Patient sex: M
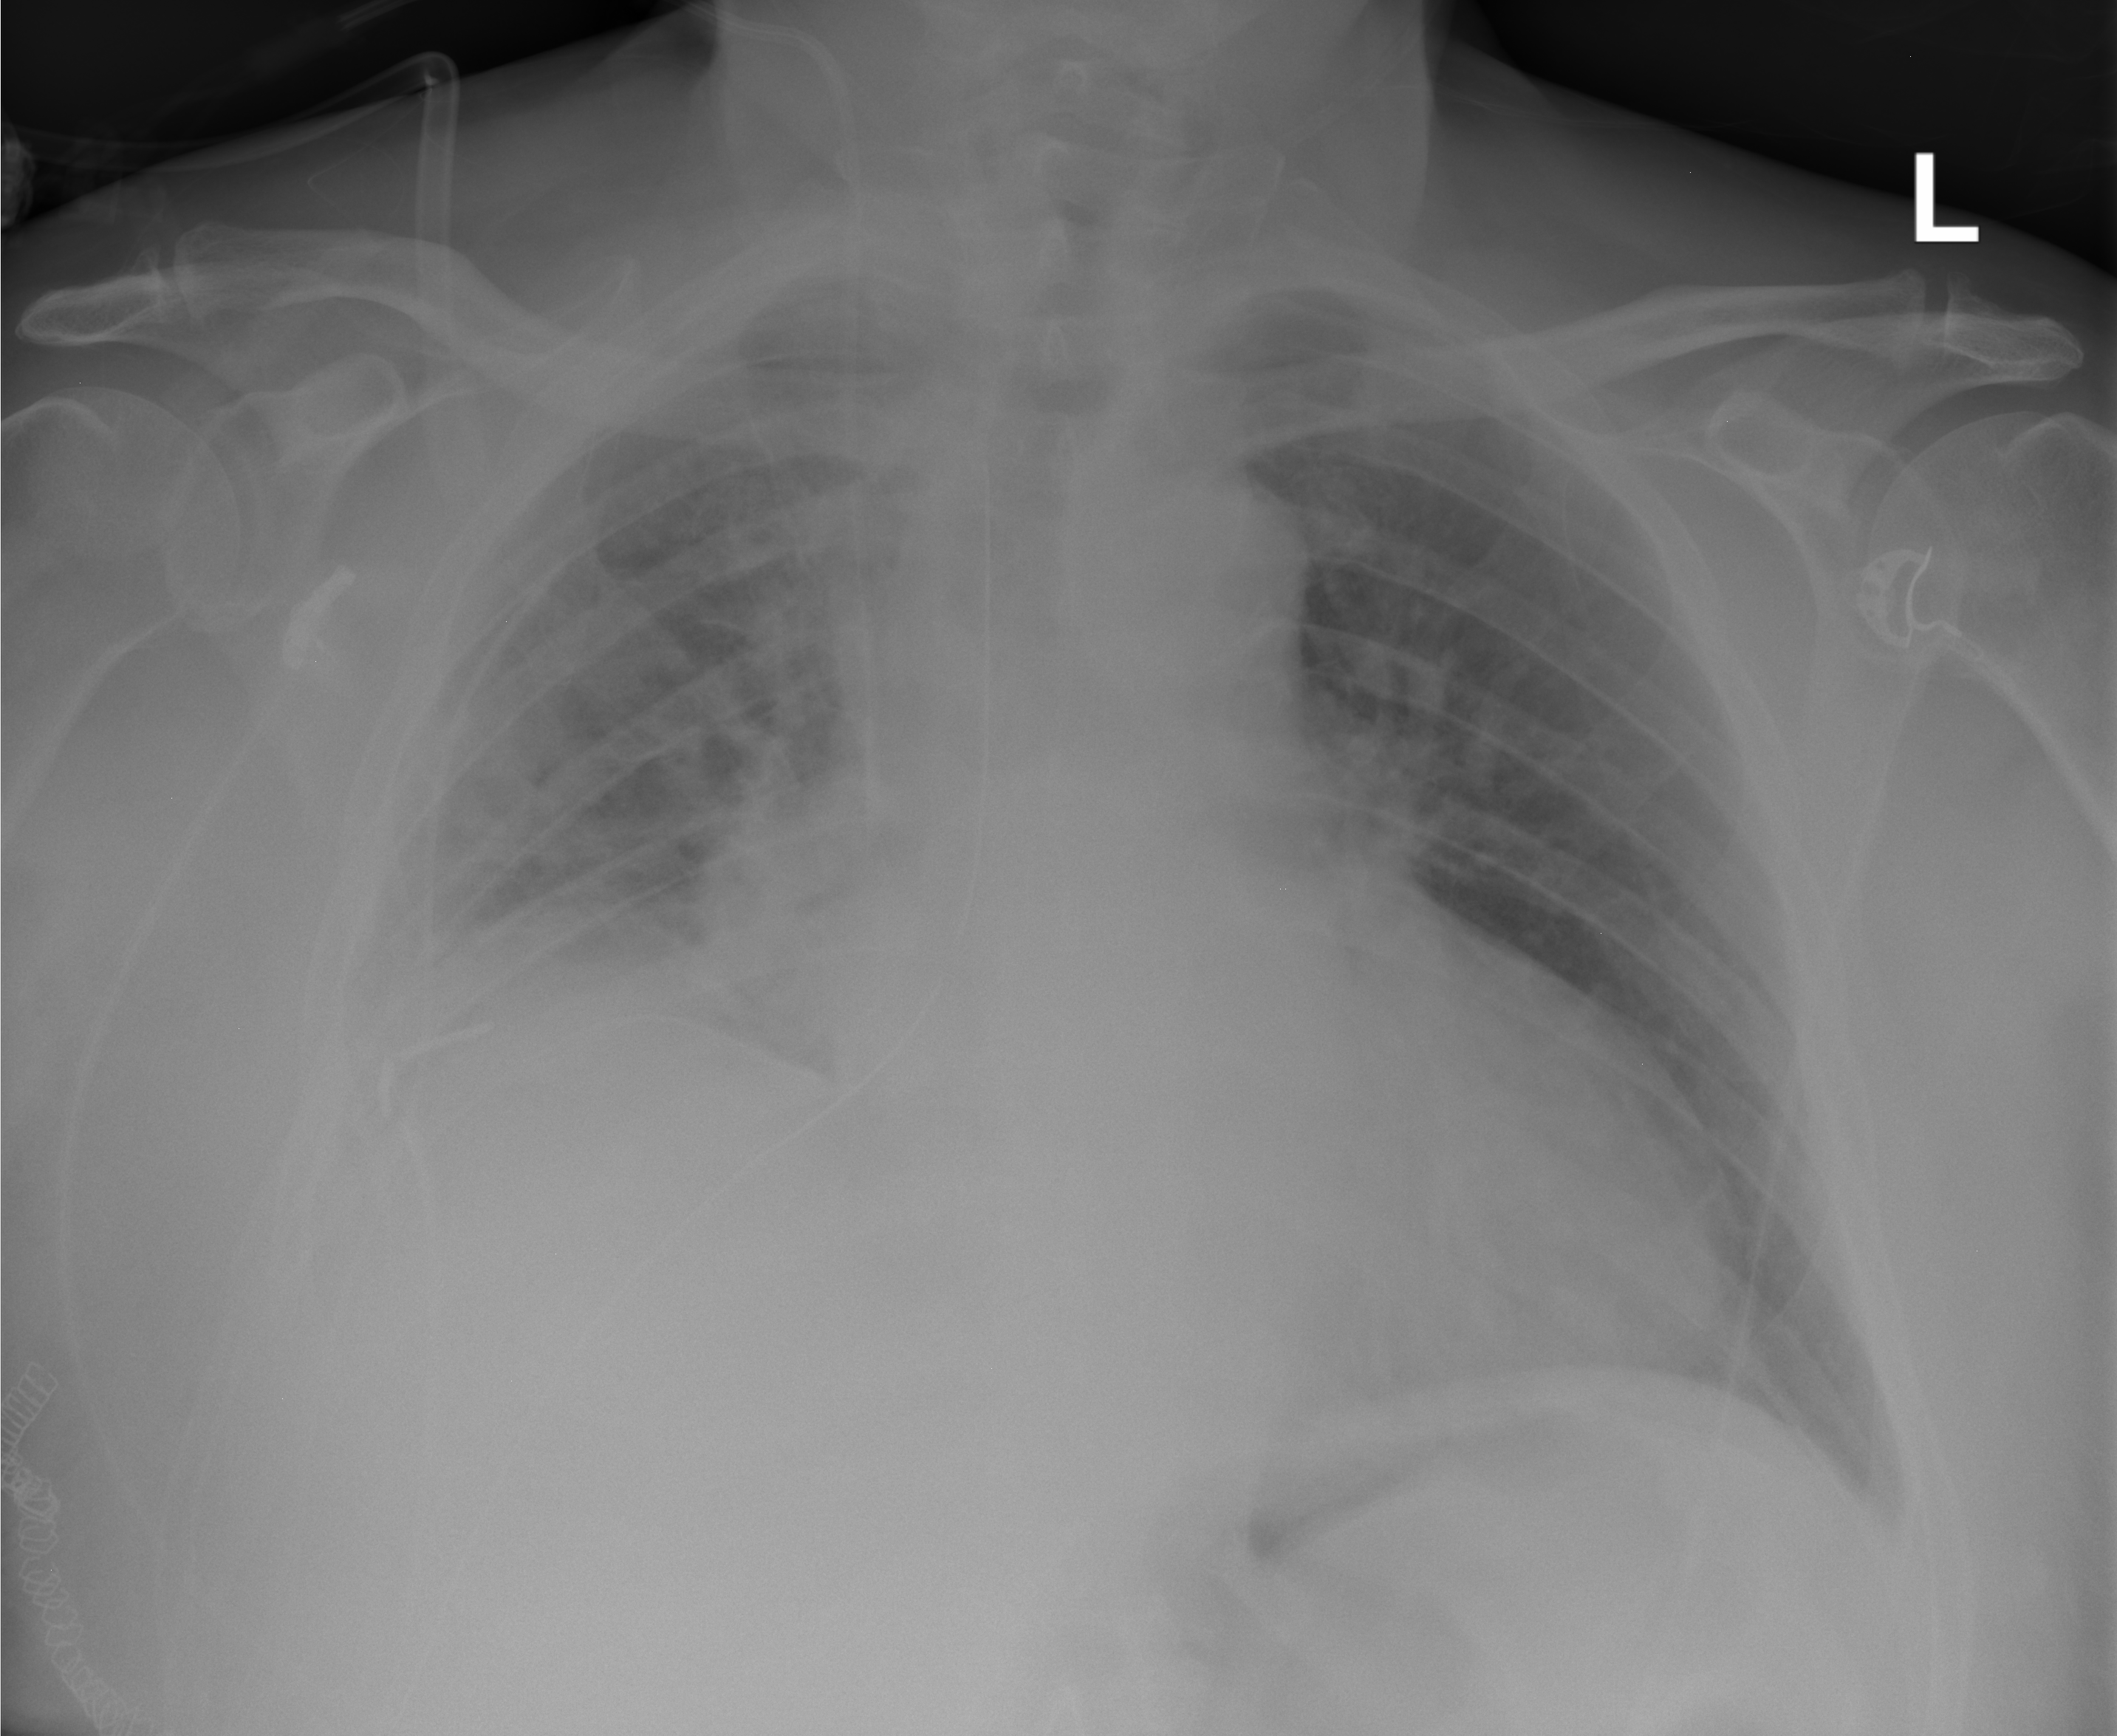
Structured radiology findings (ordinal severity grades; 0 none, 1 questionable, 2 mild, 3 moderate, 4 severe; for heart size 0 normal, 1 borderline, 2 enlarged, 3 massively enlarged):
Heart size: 2
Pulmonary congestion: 2
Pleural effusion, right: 2
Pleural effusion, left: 0
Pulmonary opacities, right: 0
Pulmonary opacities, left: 0
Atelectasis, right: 2
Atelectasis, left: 0